Interaction volume radius: 5 \u00c5
Interaction volume height: 20 \u00c5
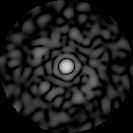
Disorder parameter: 0.8456